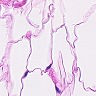
Metastatic tissue present: no